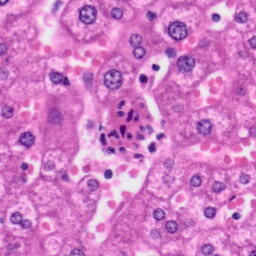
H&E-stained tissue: Liver